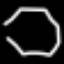
Label: octagon